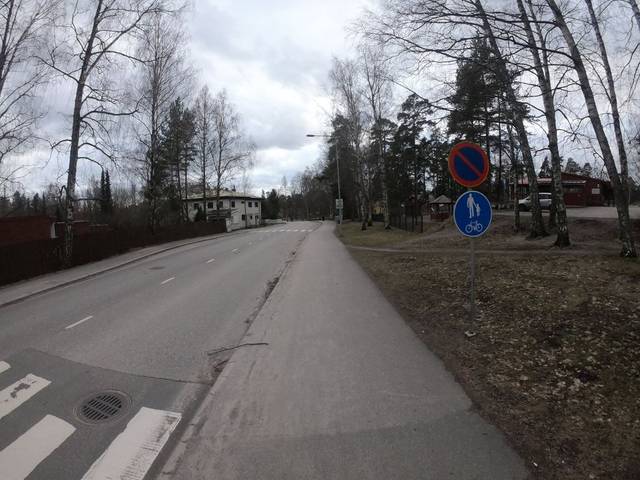
Region: Finland
Coordinates: 60.202, 24.805